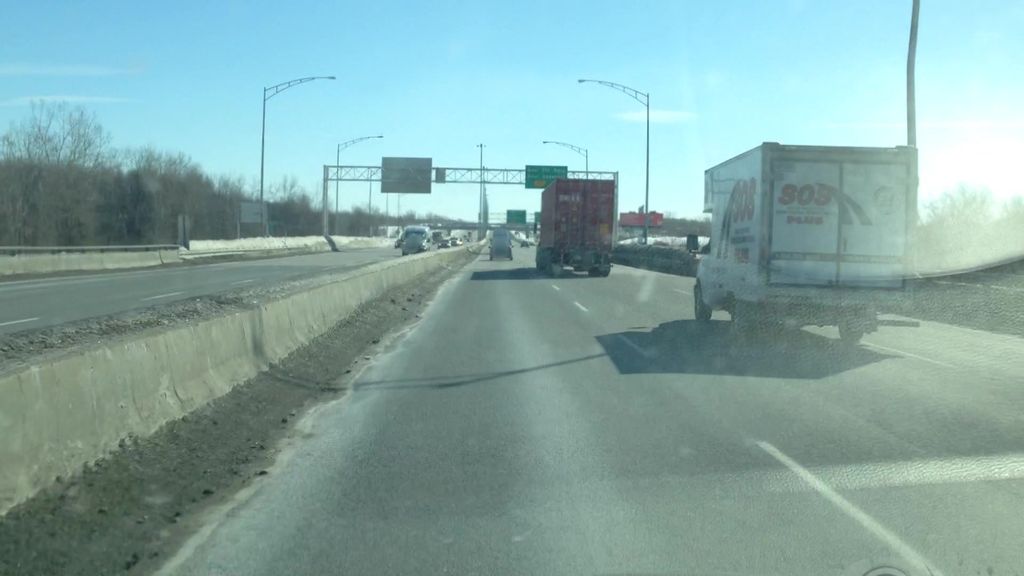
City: montreal